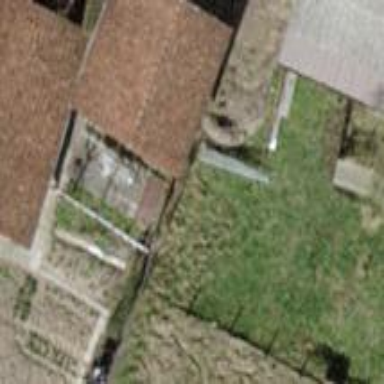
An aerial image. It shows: Shed.